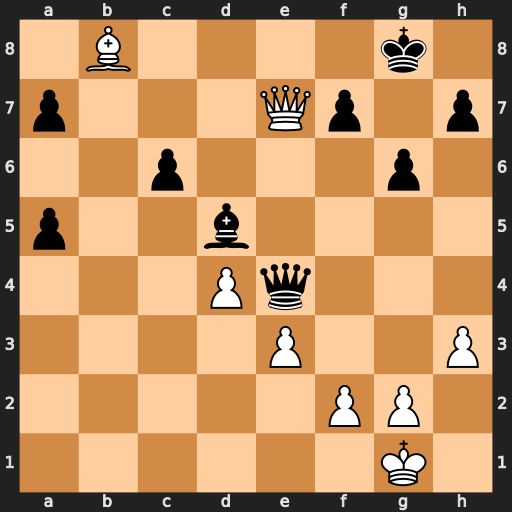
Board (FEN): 1B4k1/p3Qp1p/2p3p1/p2b4/3Pq3/4P2P/5PP1/6K1
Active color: w
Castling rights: -
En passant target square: -
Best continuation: Qd8+ Kg7 Be5+ Qxe5 dxe5